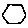
Label: hexagon